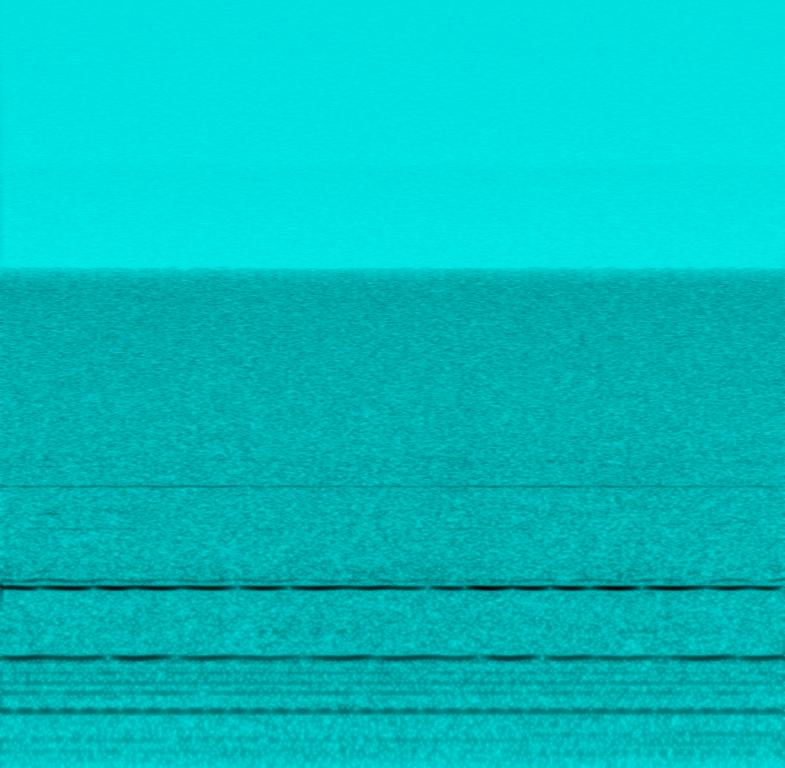
This clip features the sound of a Tibetan singing bowl.  The sound is a high pitched sound that is sustained without breaks. It's a relaxing and serene sound.